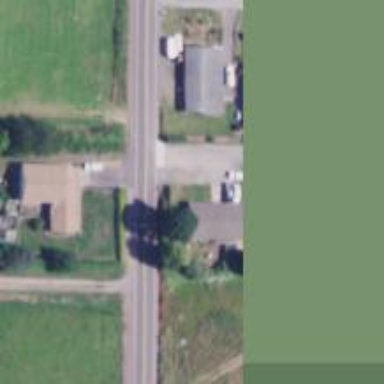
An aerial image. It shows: Driveway leading to service road.